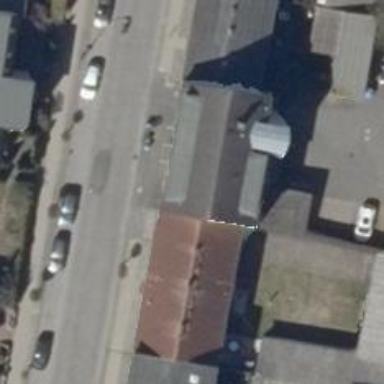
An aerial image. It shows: Pharmacy.